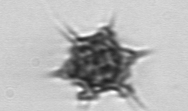
Label: Dictyocha